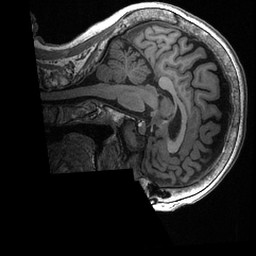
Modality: T1w
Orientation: sagittal
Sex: female
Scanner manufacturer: ge
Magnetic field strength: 3 T
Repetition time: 0.0064 s
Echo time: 0.00281 s